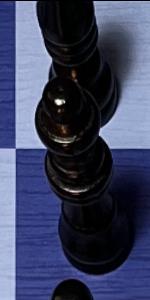
Label: Queen_Black